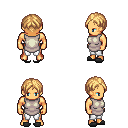
a pixel art fantasy rpg character, male body template, human, tanned skin, white tunic, white pants, light blonde parted hairstyle, gray slippers, four views (front, back, left, right), 2x2 character sprite sheet, small pixel art, hard edges, no anti-aliasing